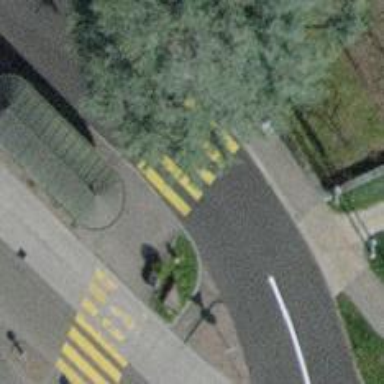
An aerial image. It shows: Uncontrolled zebra crossing with zebra markings.